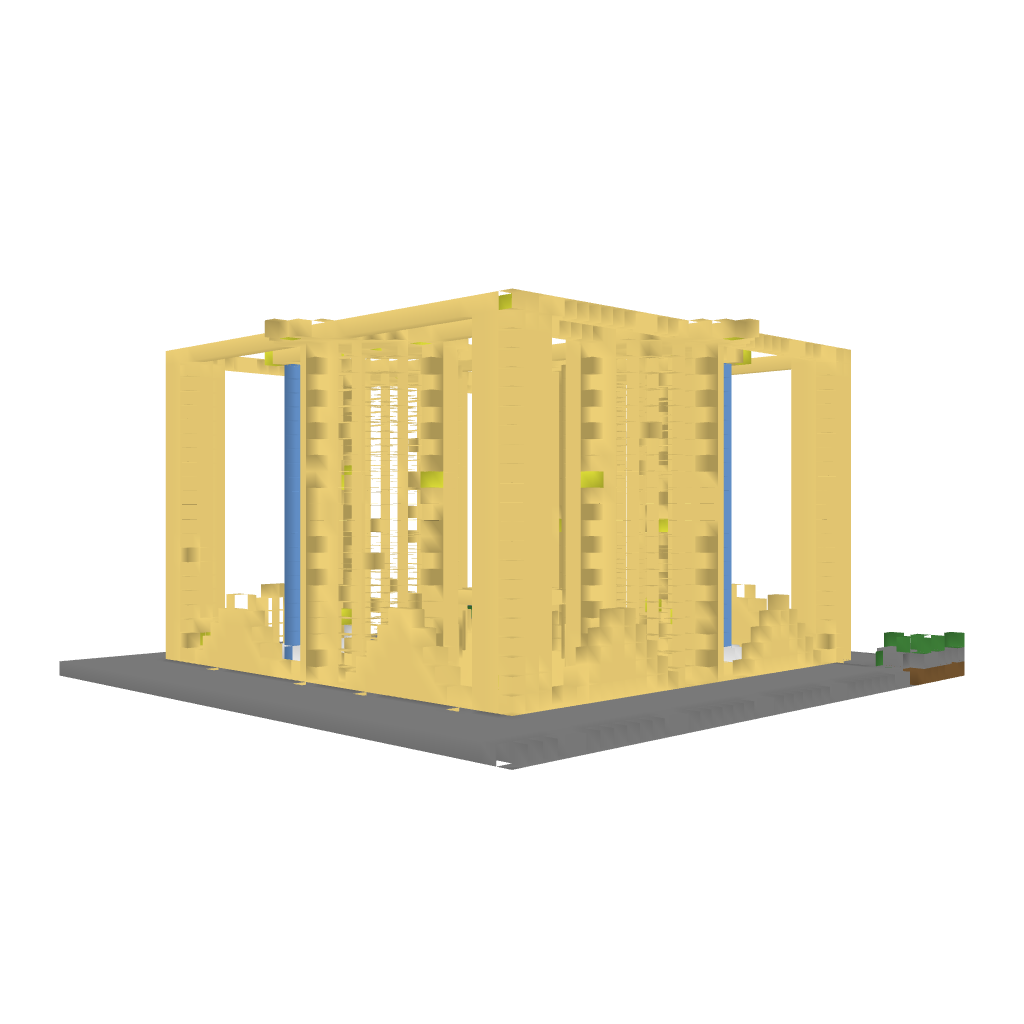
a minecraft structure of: Desert Temple bad low quality